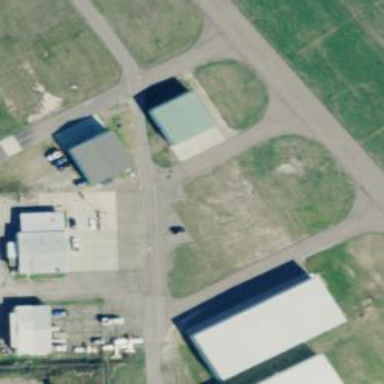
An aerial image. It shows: Taxiway at the airport with asphalt surface.